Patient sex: M
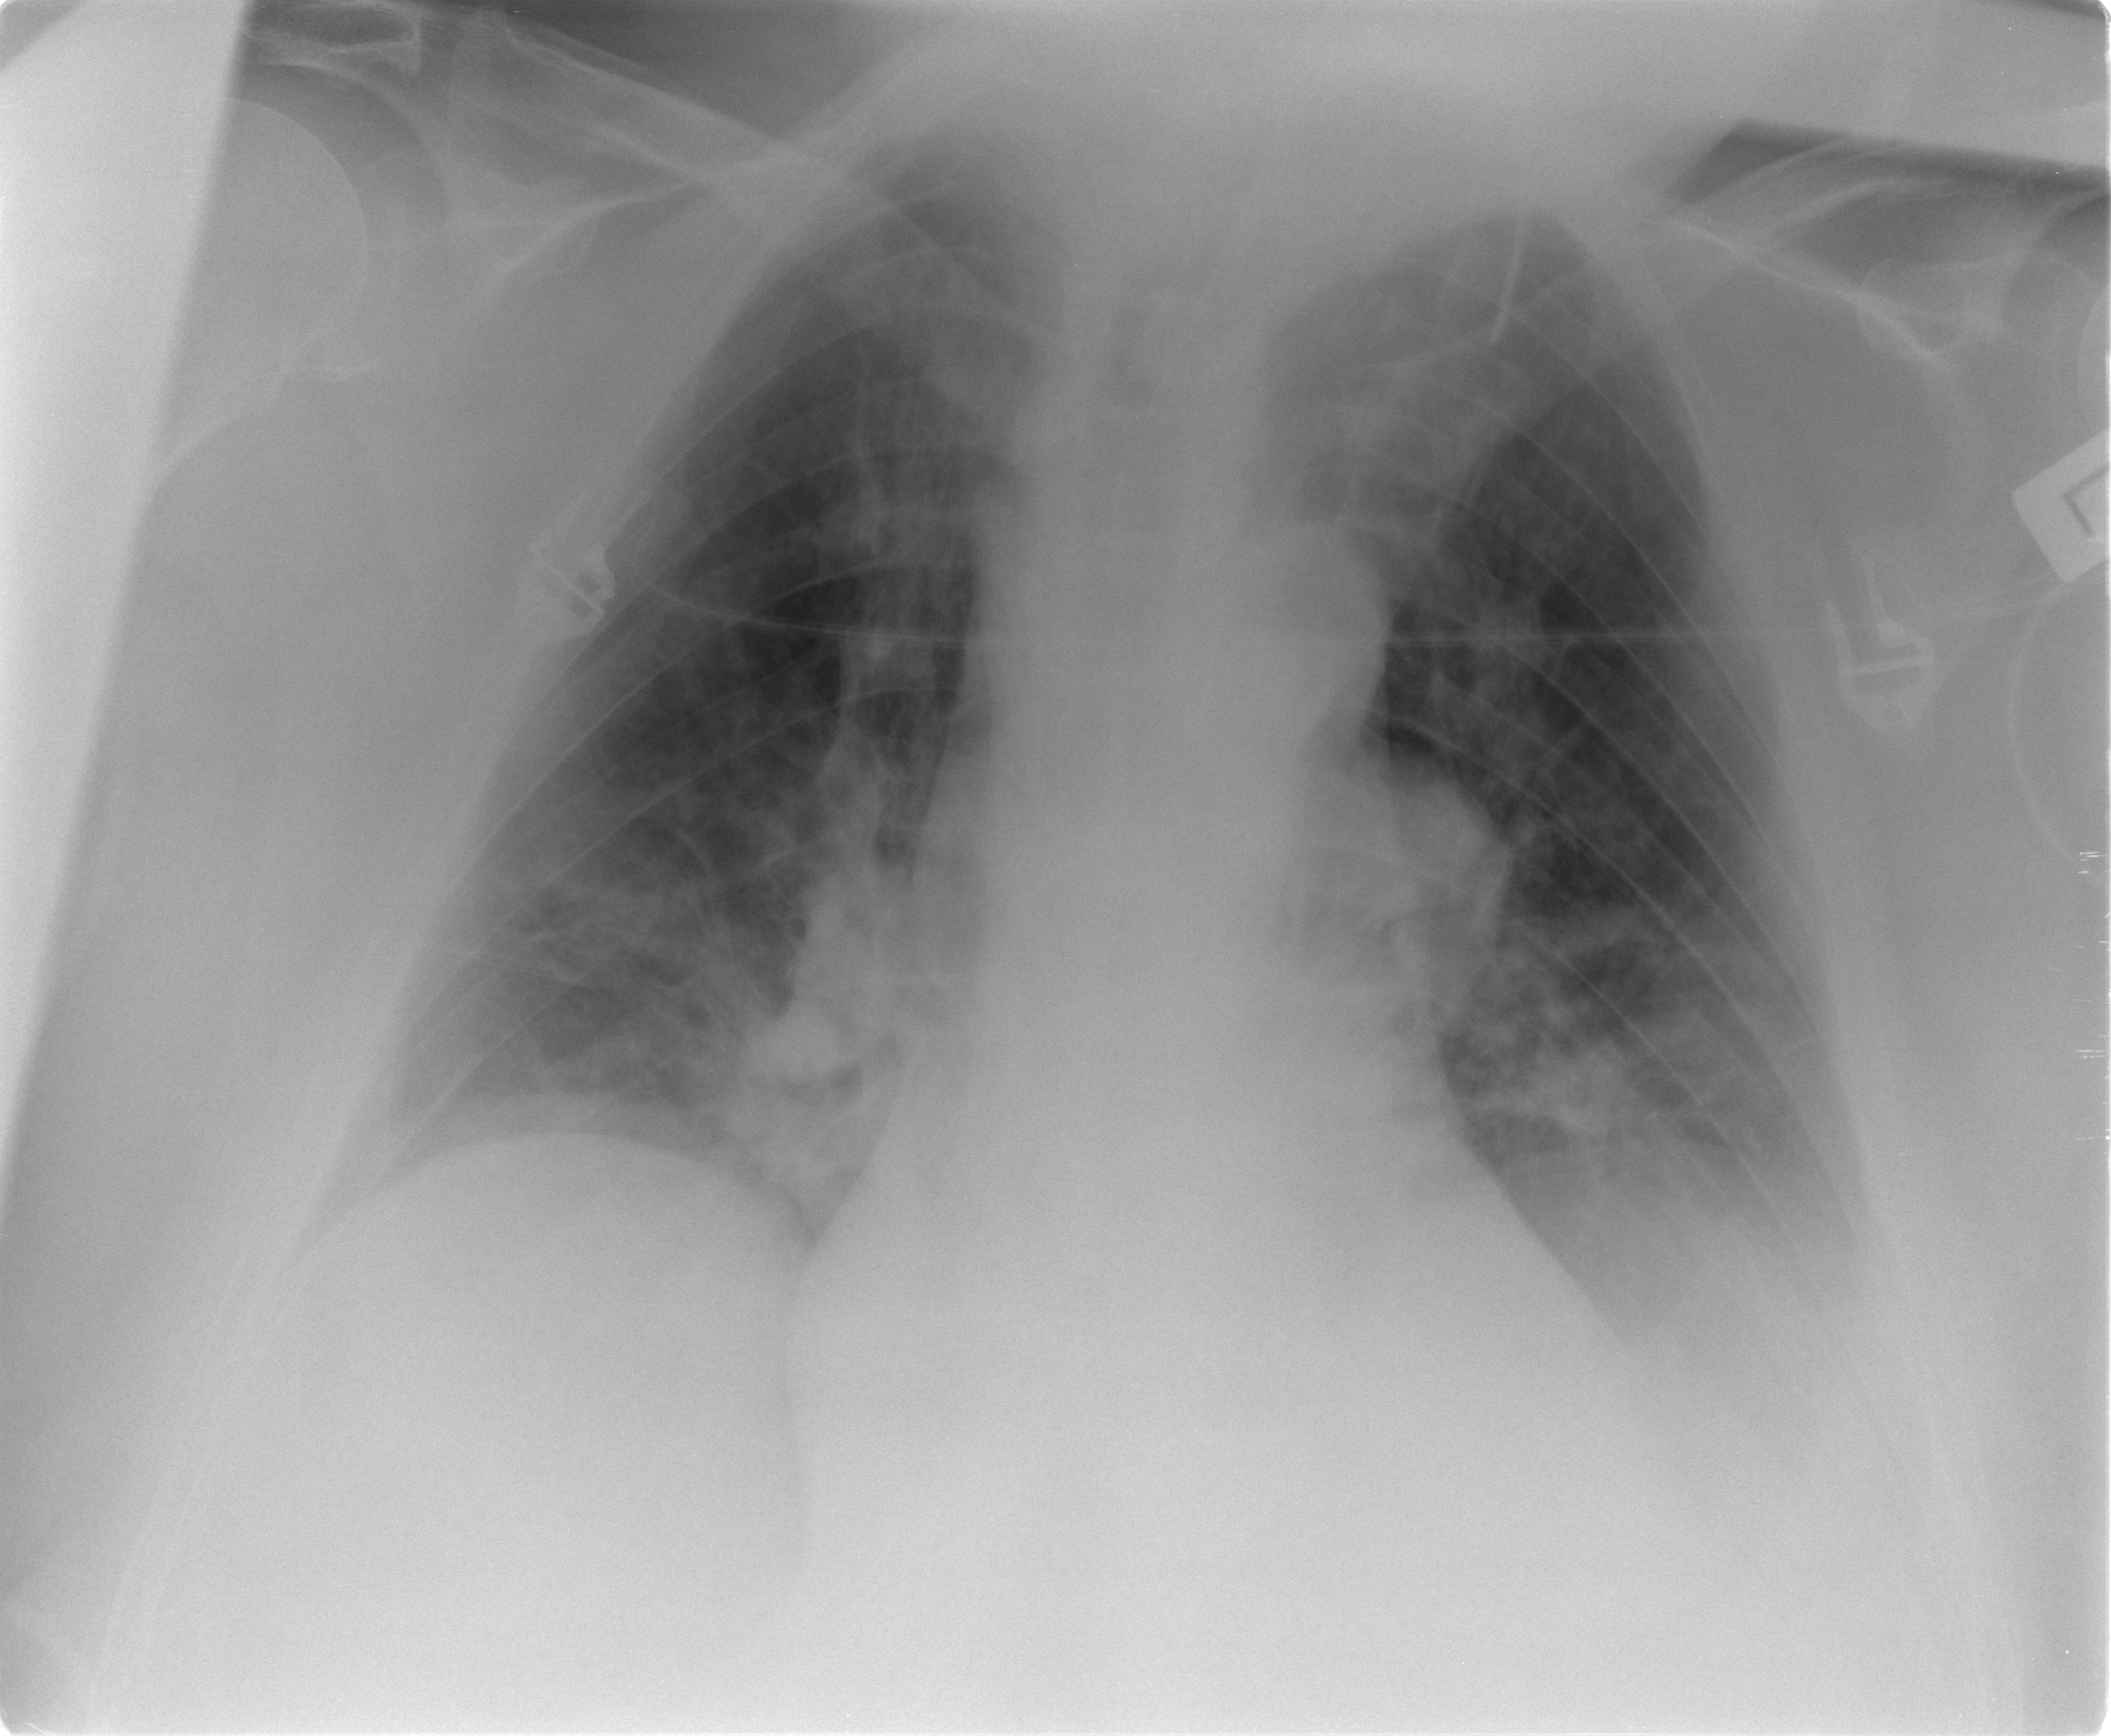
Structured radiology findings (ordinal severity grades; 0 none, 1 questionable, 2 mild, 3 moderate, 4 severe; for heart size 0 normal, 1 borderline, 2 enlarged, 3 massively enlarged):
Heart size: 0
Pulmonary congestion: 2
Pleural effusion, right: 0
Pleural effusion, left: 2
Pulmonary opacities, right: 2
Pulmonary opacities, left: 2
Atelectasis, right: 2
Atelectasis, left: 2